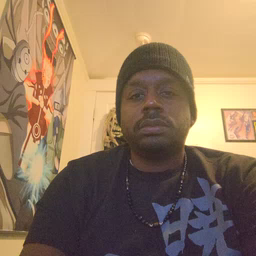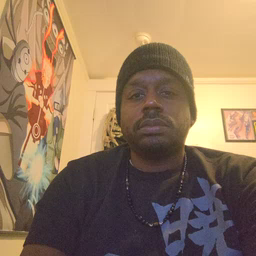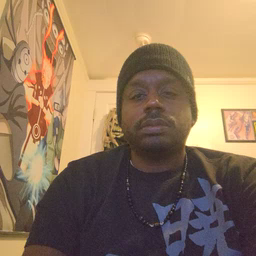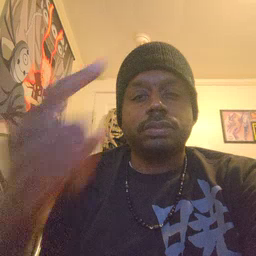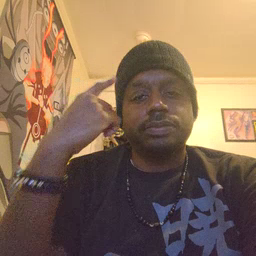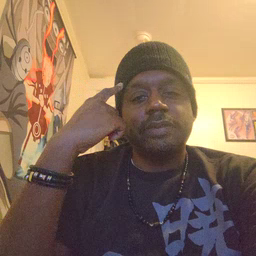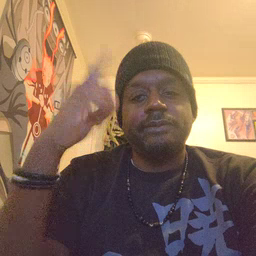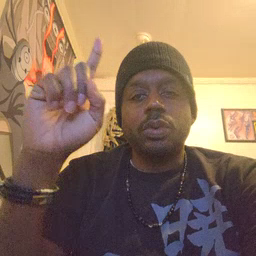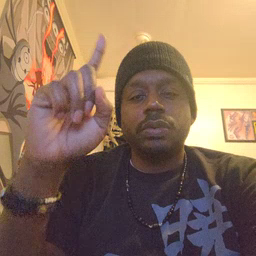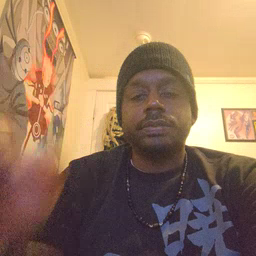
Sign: for